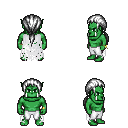
a pixel art fantasy rpg character, male body template, orc, green skin, white tattered cape, white pants, white ponytail hairstyle, bracelets, four views (front, back, left, right), 2x2 character sprite sheet, small pixel art, hard edges, no anti-aliasing